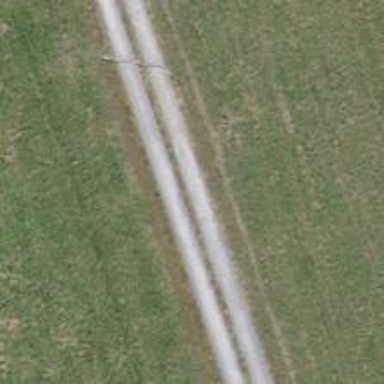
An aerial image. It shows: Well-maintained track road of grade 1.